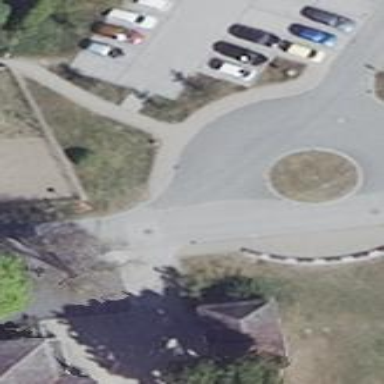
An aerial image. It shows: Paved residential road leading to roundabout.